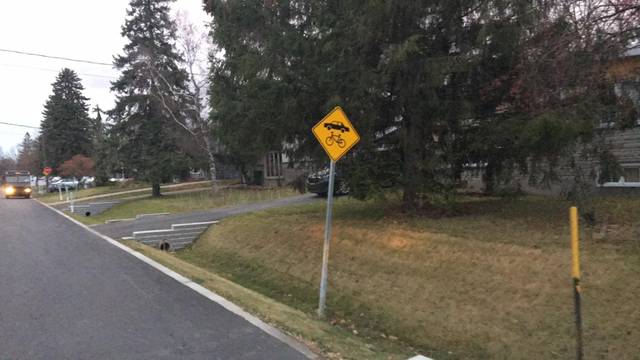
Region: Canada
Coordinates: 45.481, -73.857